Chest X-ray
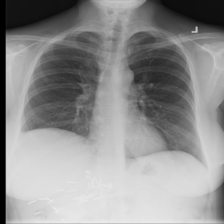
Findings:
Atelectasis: negative
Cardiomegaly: negative
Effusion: negative
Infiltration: negative
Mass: negative
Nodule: negative
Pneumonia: negative
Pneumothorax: negative
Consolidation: negative
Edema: negative
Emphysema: negative
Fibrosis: negative
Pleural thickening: negative
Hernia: negative